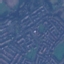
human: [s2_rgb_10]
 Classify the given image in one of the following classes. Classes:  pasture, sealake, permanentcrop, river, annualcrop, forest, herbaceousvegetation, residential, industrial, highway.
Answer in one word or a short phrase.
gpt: Residential